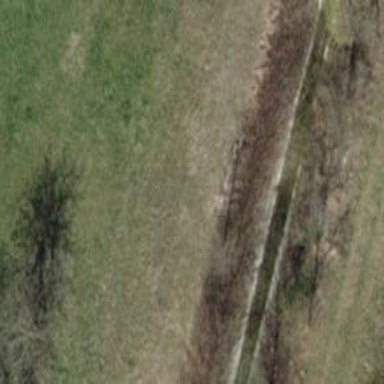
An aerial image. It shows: Hedge barrier.